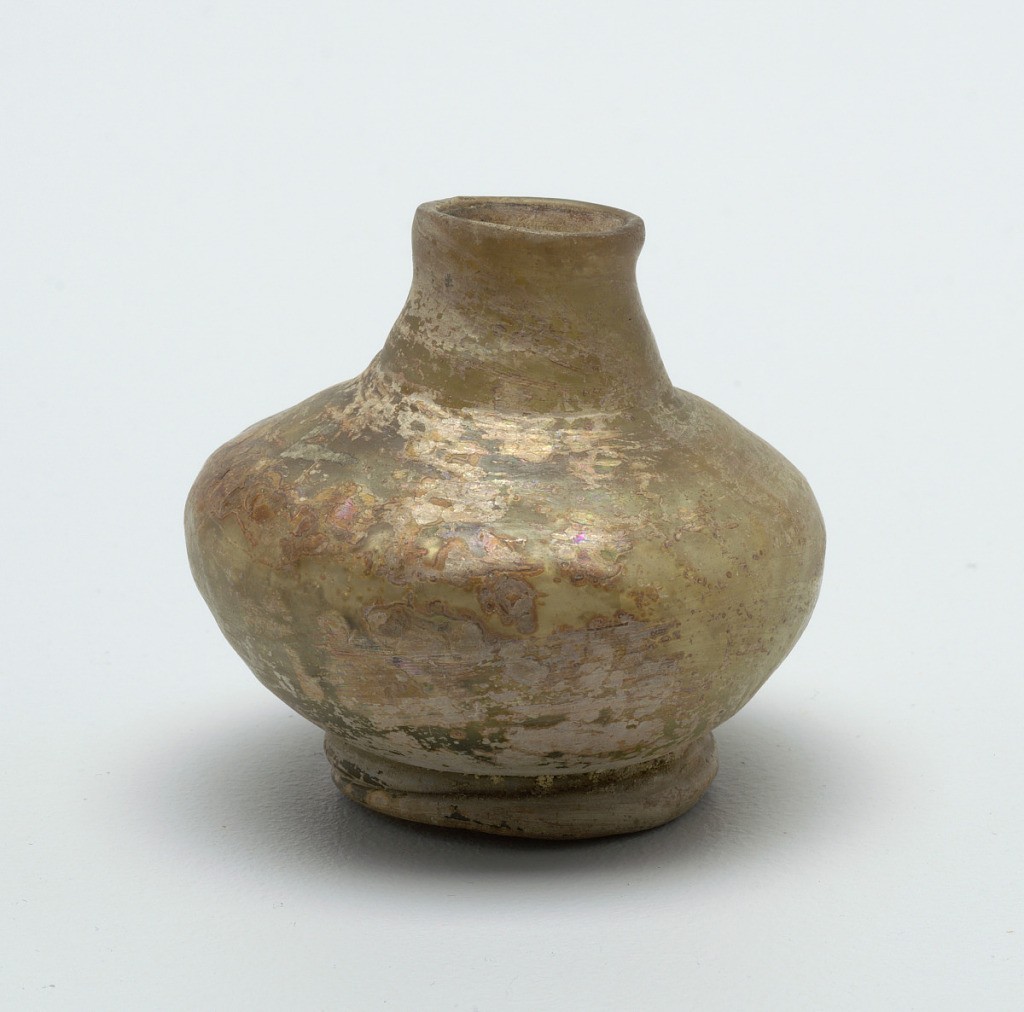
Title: Jar
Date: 12th–13th century
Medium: Glass
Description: squat ovoid body witha short conical neck and straight-walled mouth.  On circular foot.  Iridescent glass, pale green